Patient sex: M
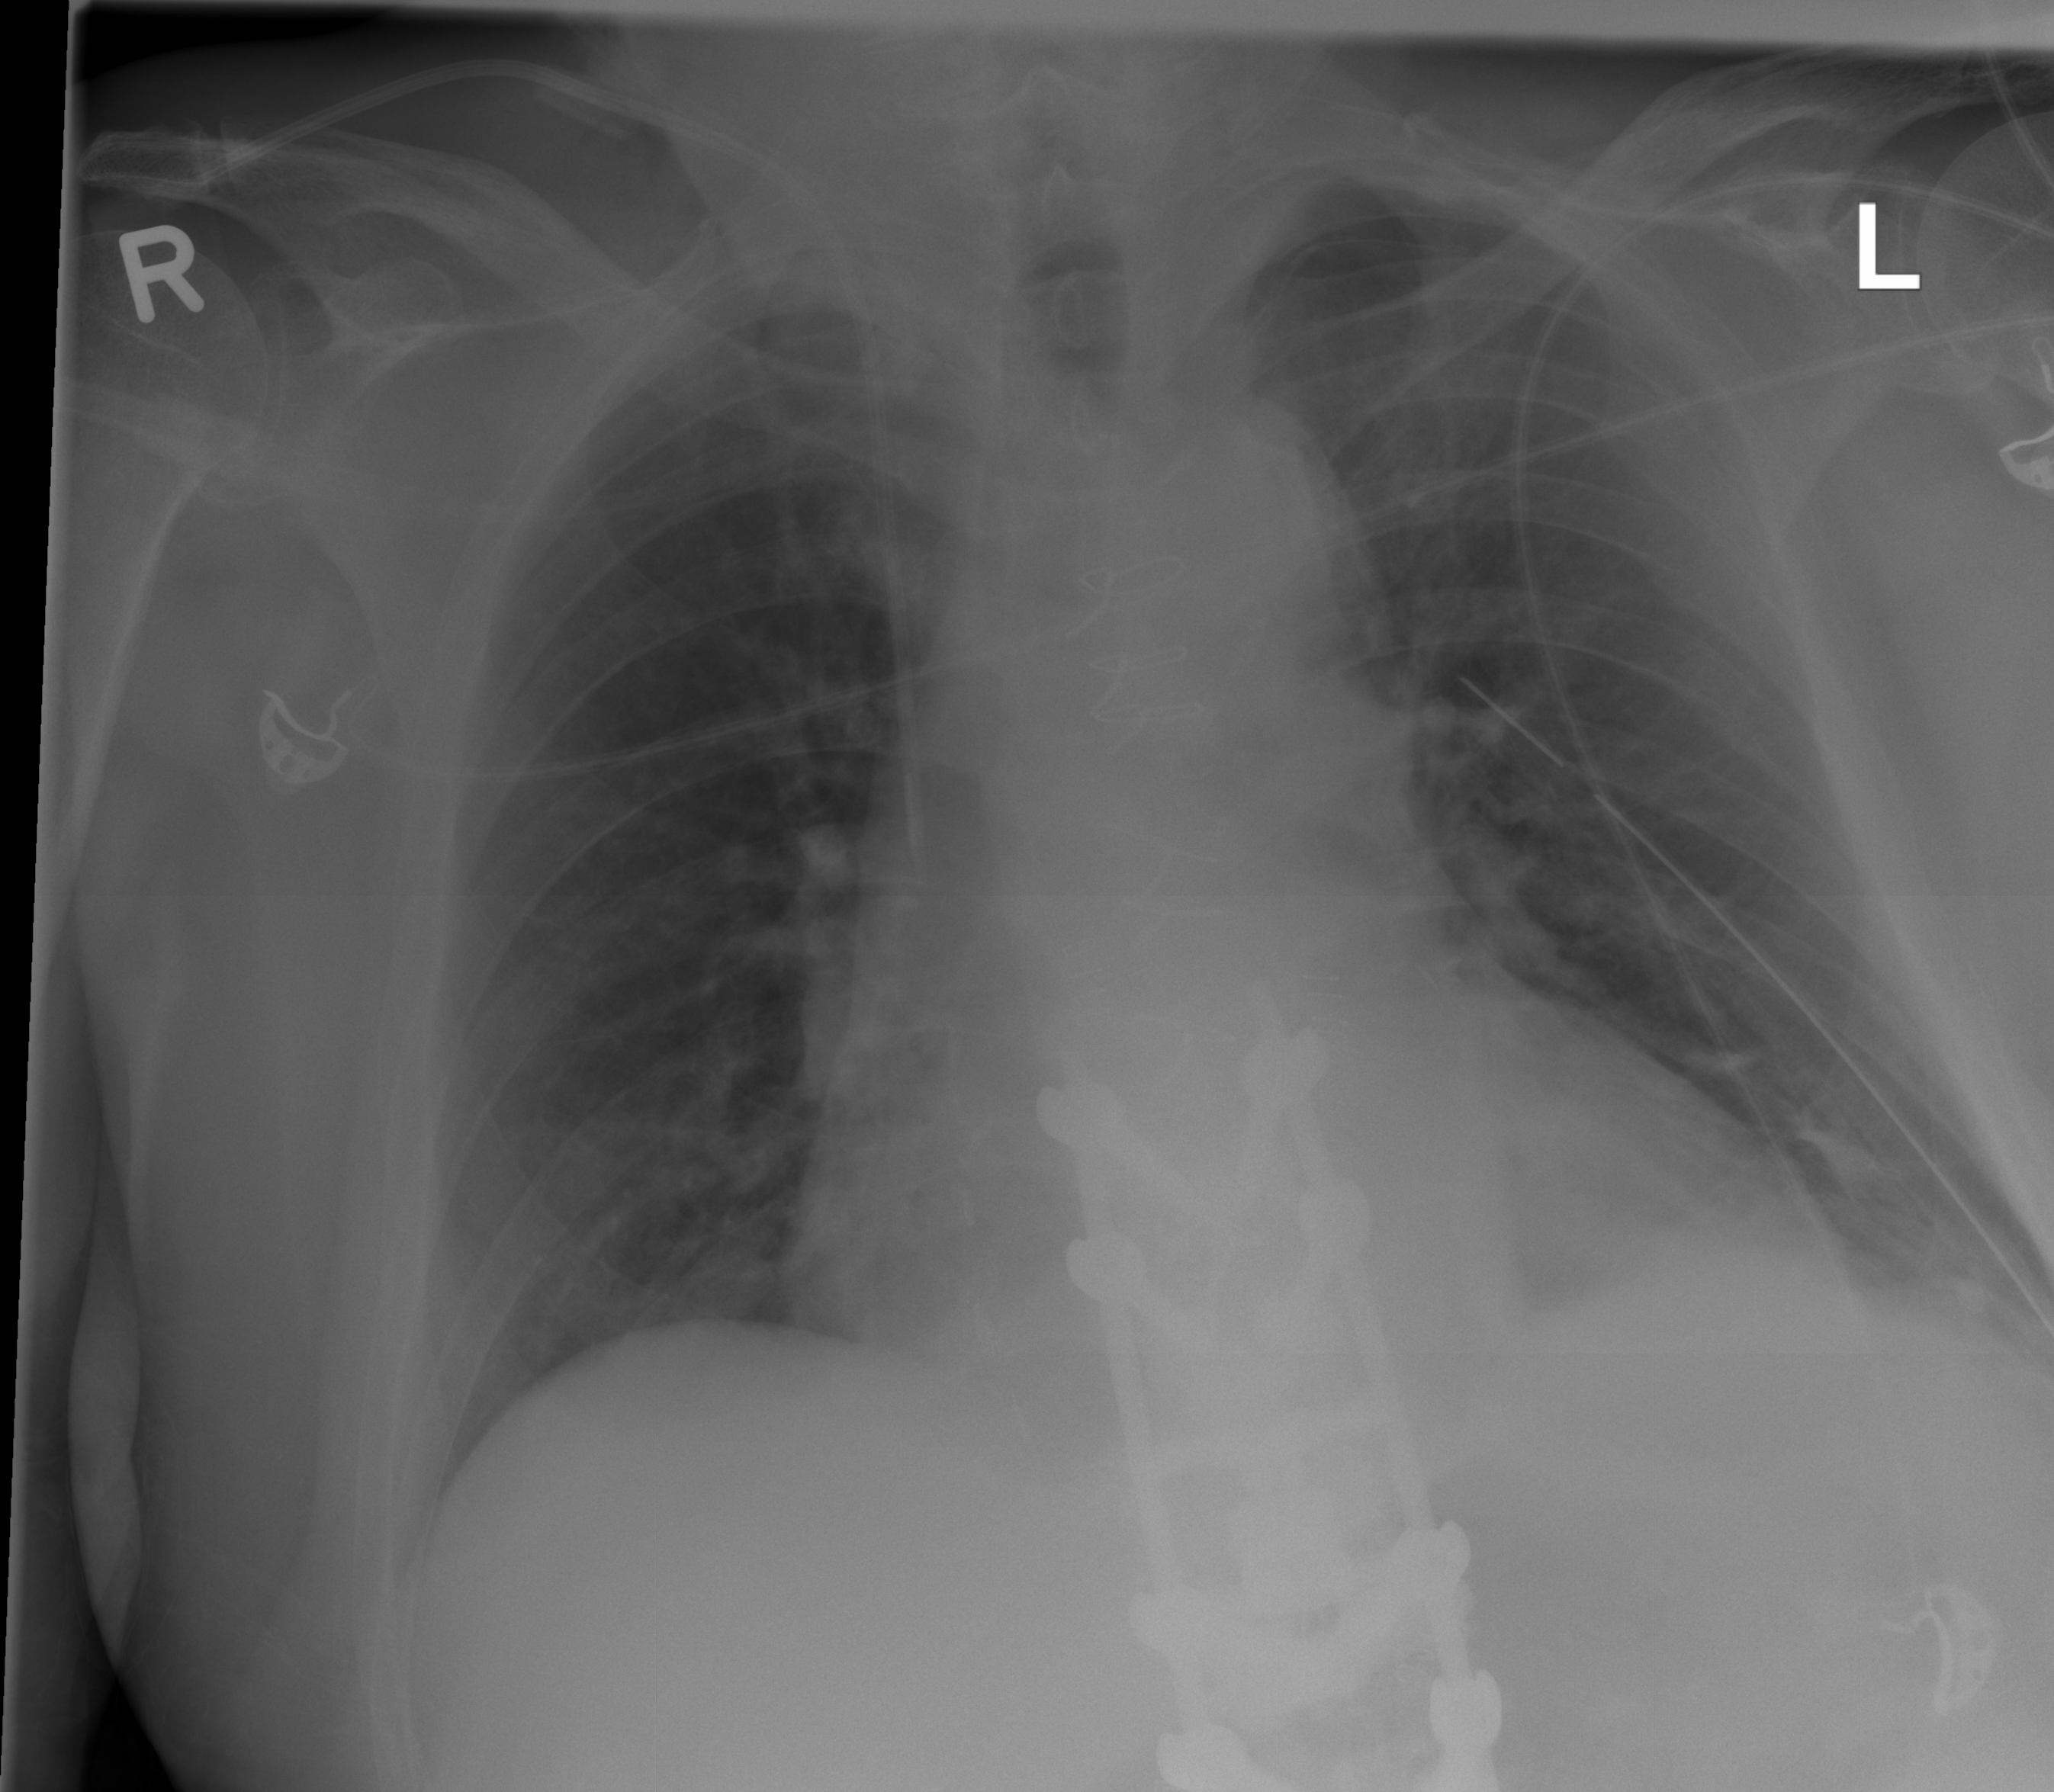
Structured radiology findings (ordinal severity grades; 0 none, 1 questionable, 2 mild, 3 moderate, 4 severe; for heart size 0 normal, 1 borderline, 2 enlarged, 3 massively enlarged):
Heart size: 0
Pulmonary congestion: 0
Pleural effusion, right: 0
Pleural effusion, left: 0
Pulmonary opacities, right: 0
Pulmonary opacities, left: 0
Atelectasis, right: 0
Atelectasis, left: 2